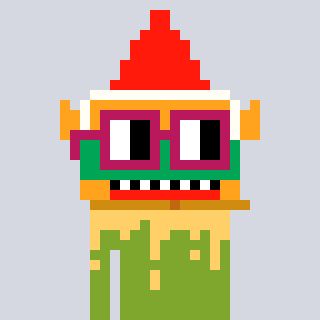
a pixel art character with square dark red glasses, a gnome-shaped head and a slimegreen-colored body on a cool background